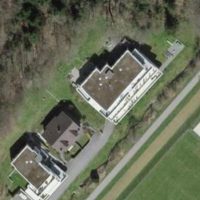
EUNIS habitat code: 55
Species observed at this site:
Alnus glutinosa